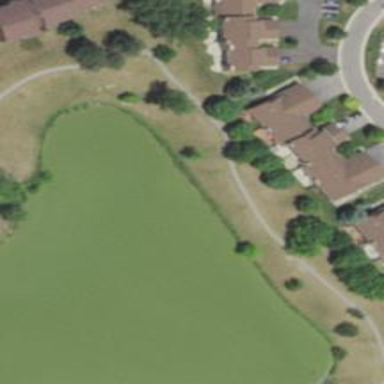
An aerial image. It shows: Pathway for golfing.